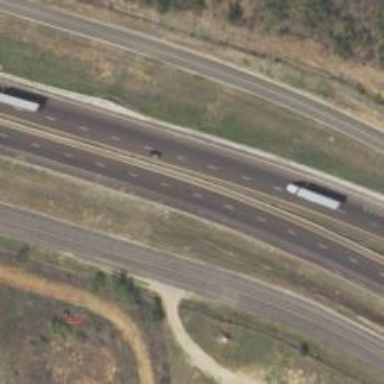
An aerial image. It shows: Motorway.